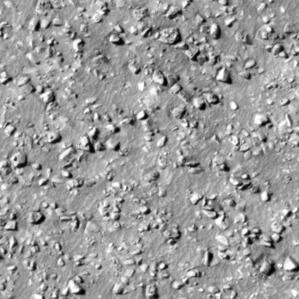
Label: non_frost